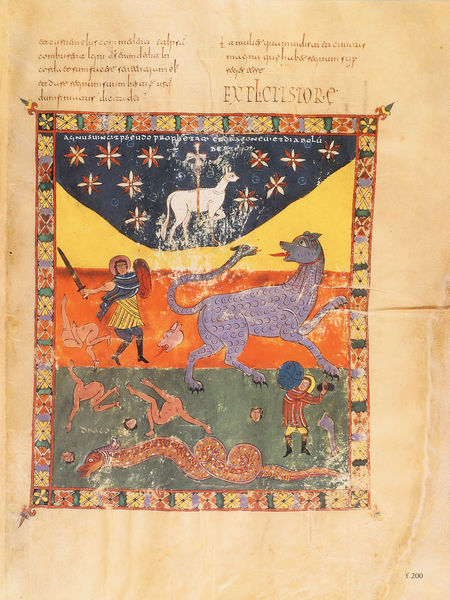
Titel: Beatus-Manuskript
Künstler: Magius
Institution: New York, Pierpont Morgan Library
Schlagwörter: blau, kampf, körper, weiß, gelb, grün, grau, köpfe, orange, rahmen, tod, tot, schrift, leiber, schild, lamm, buch, druck, seite, schwert, text, leichen, tote, schlange, buchseite, ungeheuer, drachen, drache, monster, buh, ritttter